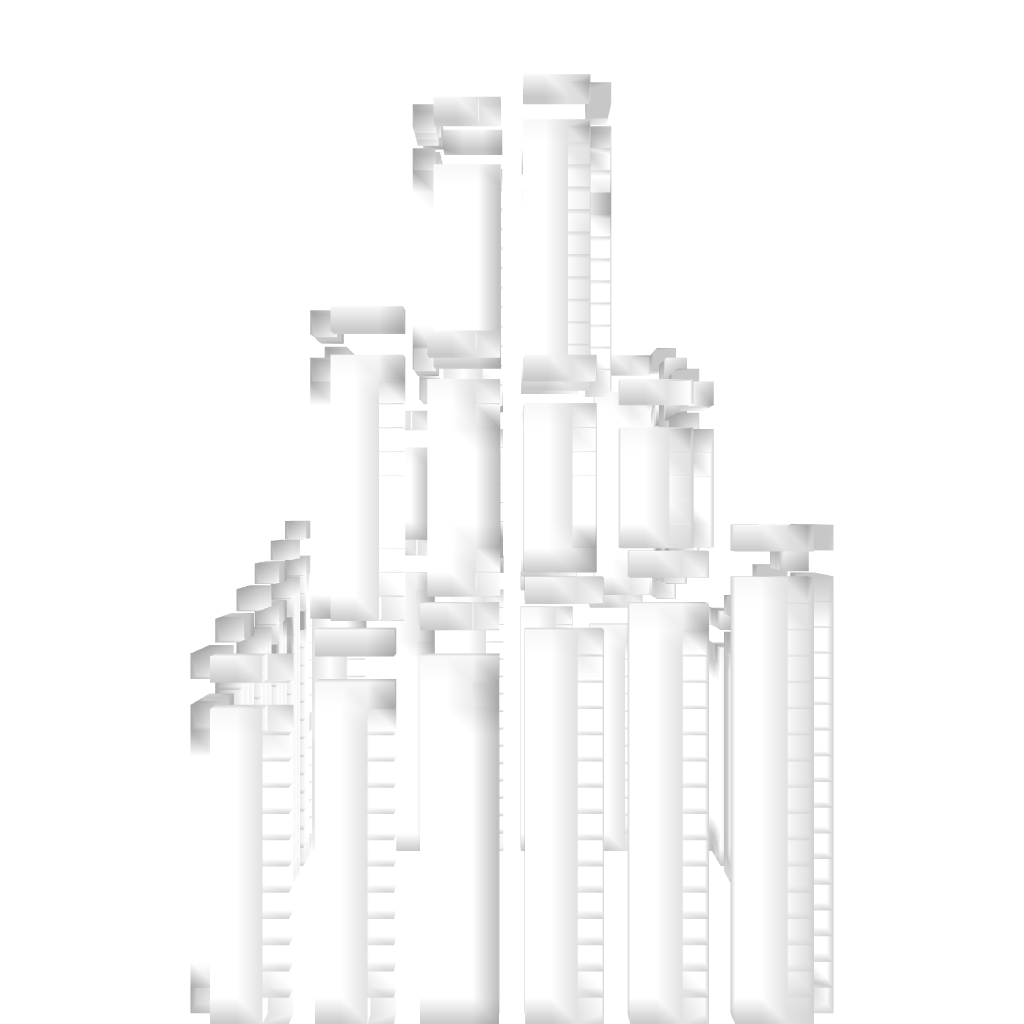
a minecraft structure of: Spawn Concept bad low quality